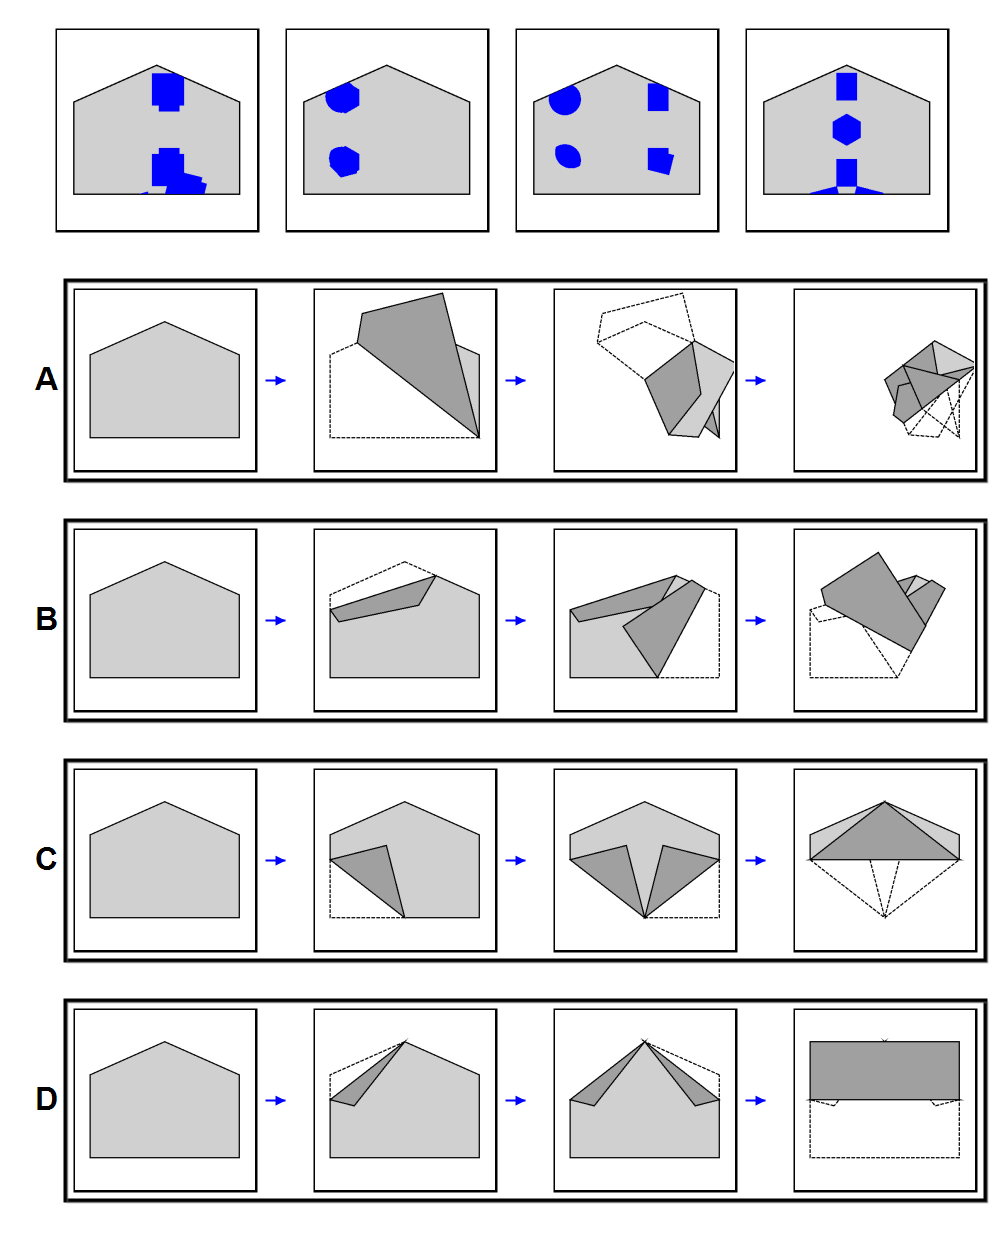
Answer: C